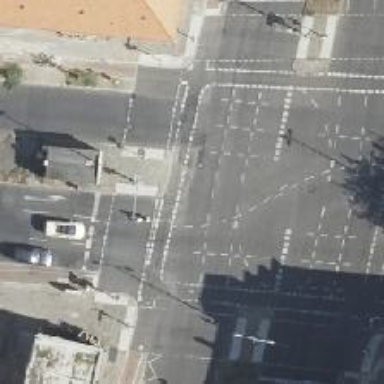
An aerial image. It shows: Secondary road with asphalt surface. There is cycle track on the right side.